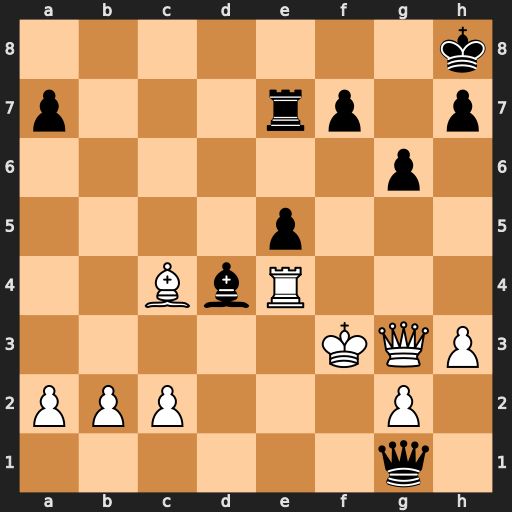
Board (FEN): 7k/p3rp1p/6p1/4p3/2BbR3/5KQP/PPP3P1/6q1
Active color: w
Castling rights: -
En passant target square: -
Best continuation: Re1 Qxe1 Qxe1